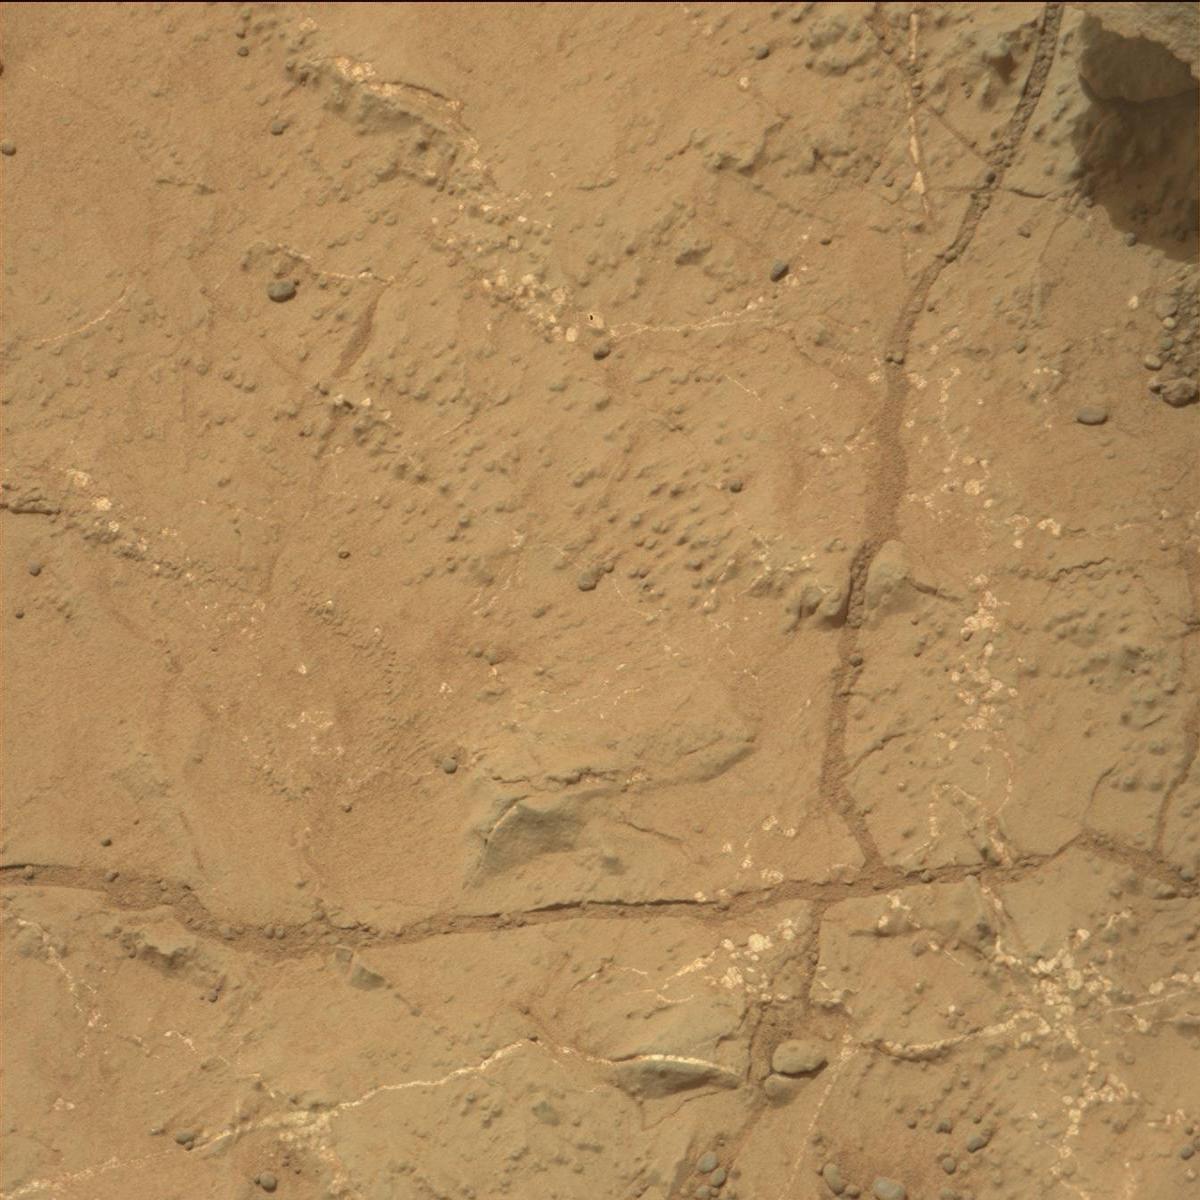
Terrain classes present: Bedrock, Rock, Sand / Soil